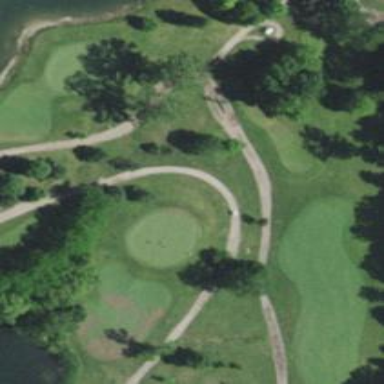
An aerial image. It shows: Golf hole.